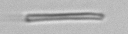
Label: fiber